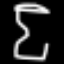
Label: hourglass